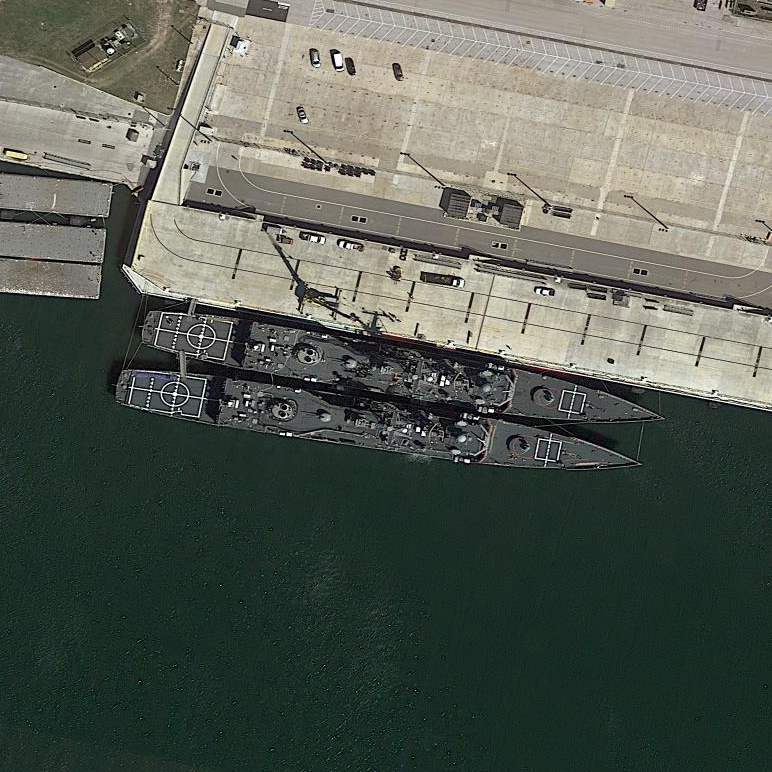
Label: Ticonderoga-class_cruiser